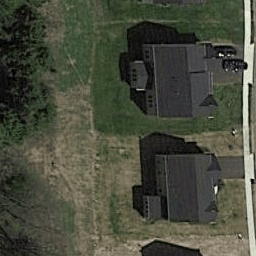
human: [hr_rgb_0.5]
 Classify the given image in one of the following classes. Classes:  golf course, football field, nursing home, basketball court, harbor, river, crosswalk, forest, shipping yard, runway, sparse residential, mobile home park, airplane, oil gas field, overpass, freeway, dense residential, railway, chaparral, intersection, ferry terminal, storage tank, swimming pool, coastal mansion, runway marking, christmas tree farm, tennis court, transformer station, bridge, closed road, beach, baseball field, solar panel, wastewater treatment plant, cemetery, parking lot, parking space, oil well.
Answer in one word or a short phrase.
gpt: sparse residential